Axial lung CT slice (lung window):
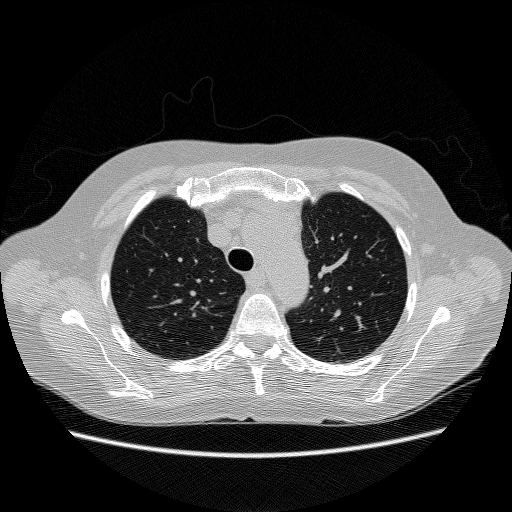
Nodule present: no